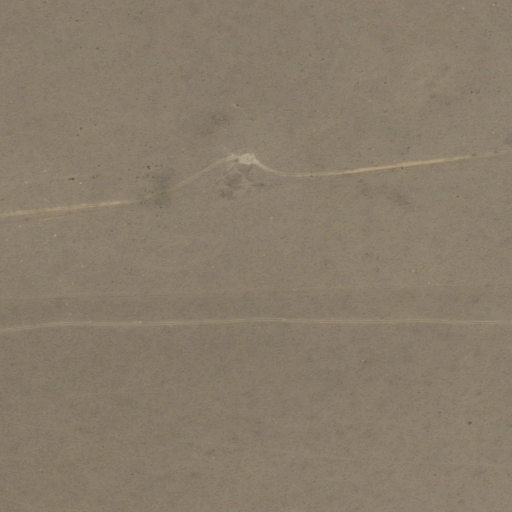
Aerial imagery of plain(s) in Texas named Elbow Plateau containing only grassland